Question:
Hello all,
How would I go about turning off automatic internet time synchronization using C#?
I know I can turn it off by going to (Adjust Date & Time -> Internet Time) but I need to do it through C#. Maybe a registry key change?
Thanks much! Luke
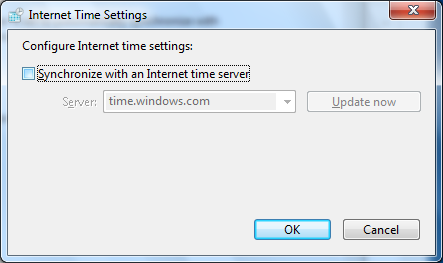
Answer: I figured it out:
'''
try
{
Registry.SetValue(@"HKEY_LOCAL_MACHINE\SYSTEM\CurrentControlSet\Services\W32Time\Parameters",
"Type", "NoSync", RegistryValueKind.String);
}
catch
{
Console.WriteLine("Could not change internet time sync. Registry error!!!");
}
'''